Field crop: tomato
Growth stage: 2
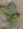
Species: solanum